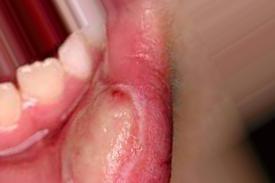
Condition: Mouth Ulcer